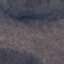
Land use / land cover: HerbaceousVegetation